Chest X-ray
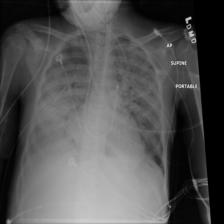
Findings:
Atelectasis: negative
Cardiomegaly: negative
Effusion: negative
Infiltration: negative
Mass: negative
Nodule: negative
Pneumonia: positive
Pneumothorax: negative
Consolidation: negative
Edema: positive
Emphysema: negative
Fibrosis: negative
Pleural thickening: negative
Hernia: negative